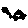
Label: car